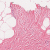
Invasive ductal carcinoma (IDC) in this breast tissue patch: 0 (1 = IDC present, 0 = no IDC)